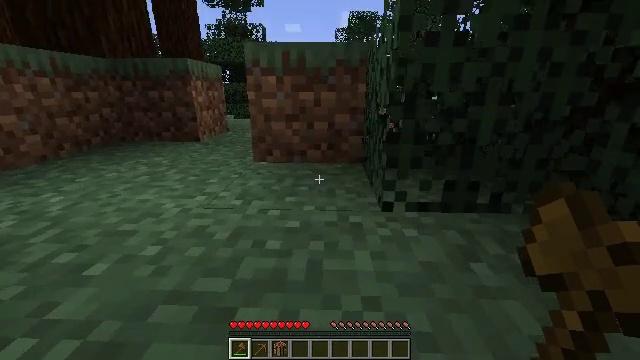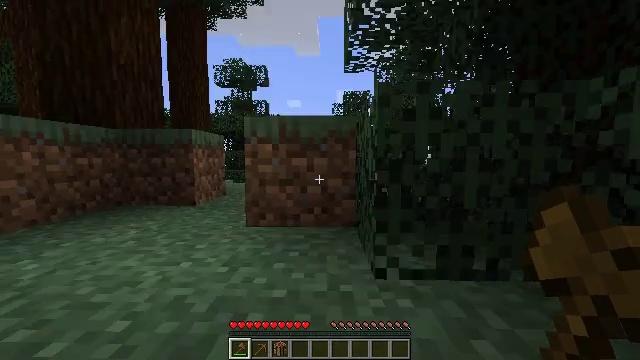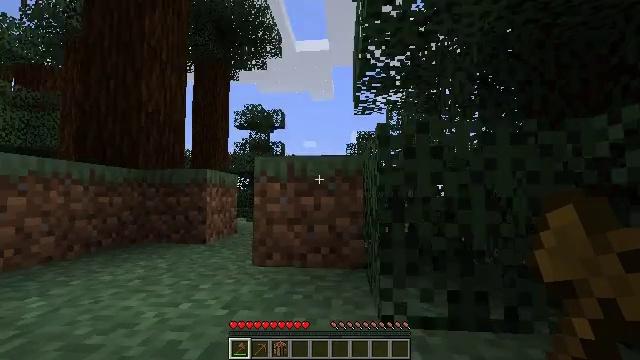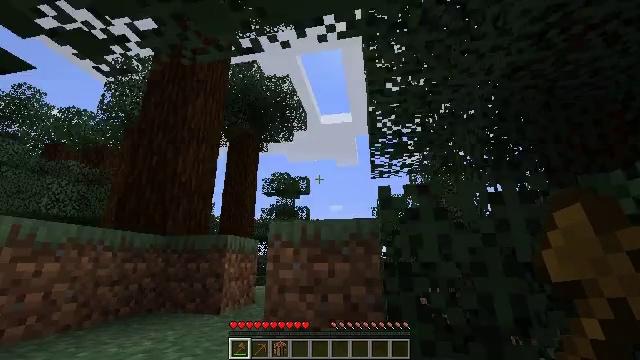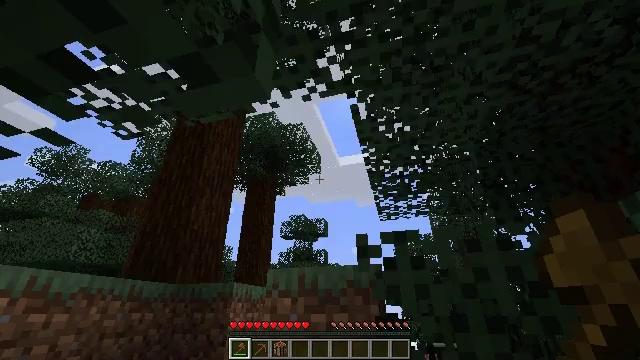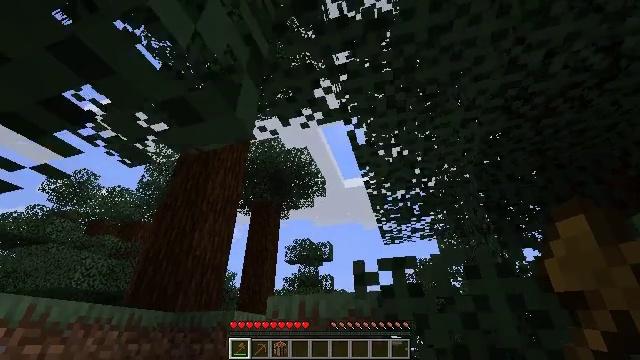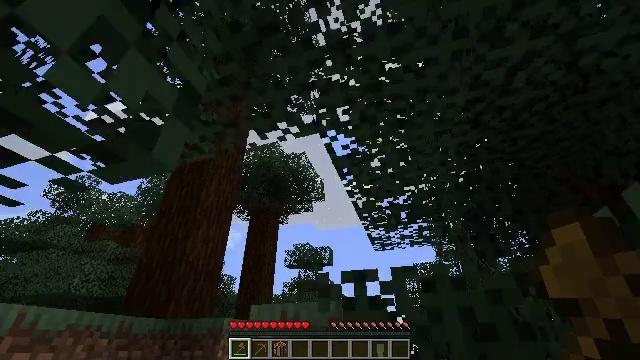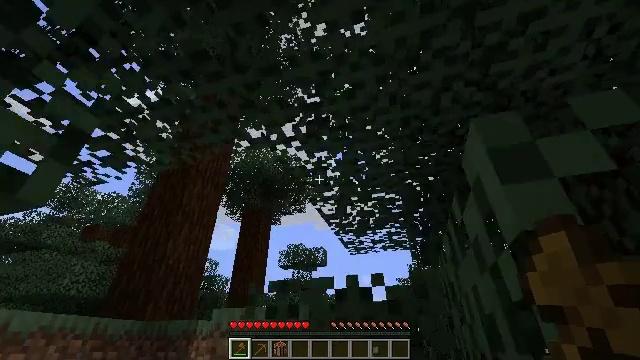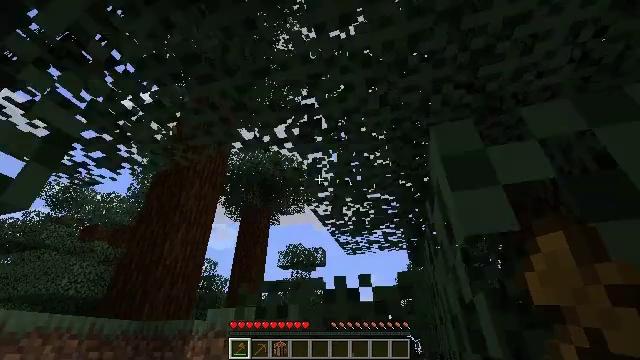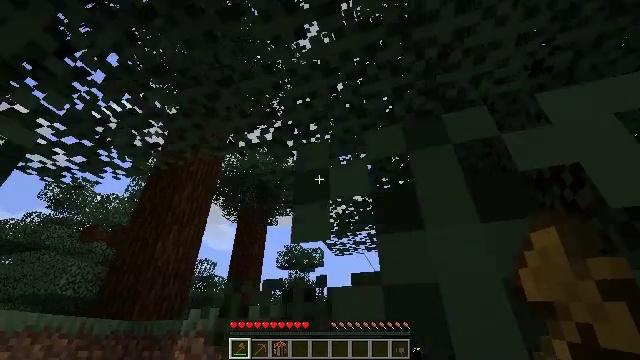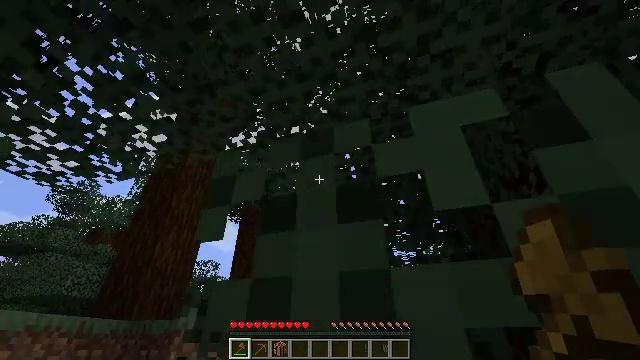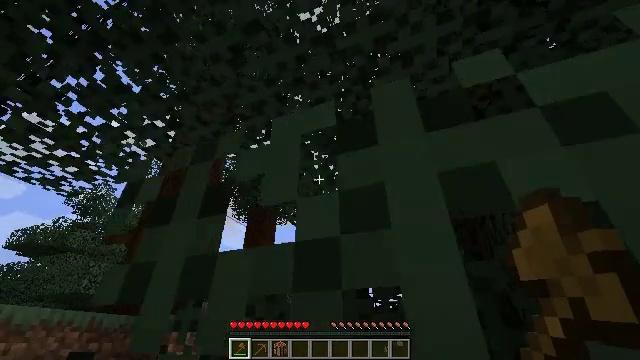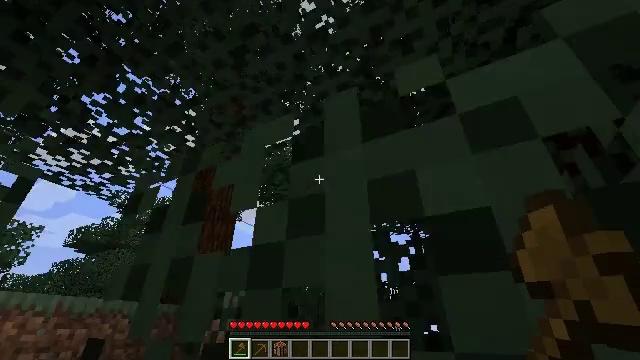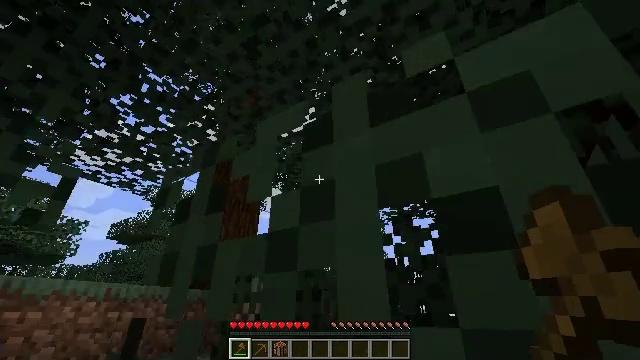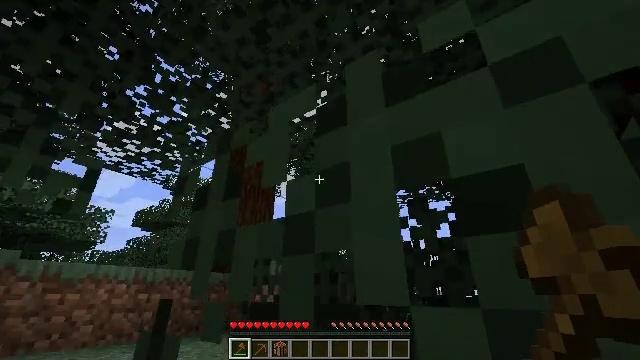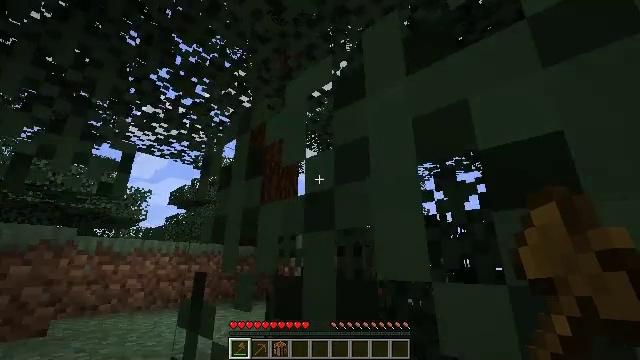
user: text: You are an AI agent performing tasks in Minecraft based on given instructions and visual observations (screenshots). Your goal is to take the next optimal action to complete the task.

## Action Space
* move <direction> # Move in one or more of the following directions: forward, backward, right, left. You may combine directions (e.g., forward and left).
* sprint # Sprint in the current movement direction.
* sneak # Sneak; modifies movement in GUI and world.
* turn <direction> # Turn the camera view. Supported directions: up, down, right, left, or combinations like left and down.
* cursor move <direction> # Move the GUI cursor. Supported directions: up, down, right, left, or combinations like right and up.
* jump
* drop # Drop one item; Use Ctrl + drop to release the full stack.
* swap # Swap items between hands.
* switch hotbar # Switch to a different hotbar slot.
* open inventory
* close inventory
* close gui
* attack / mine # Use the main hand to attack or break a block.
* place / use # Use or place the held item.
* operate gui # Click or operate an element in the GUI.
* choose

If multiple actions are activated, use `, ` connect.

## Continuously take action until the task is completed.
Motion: motion action
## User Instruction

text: Hunt a rabbit.
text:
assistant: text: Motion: move forward and move right, turn up
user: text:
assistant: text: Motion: move right, turn left and up
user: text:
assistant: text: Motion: move right, turn left and up
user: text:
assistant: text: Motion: move right, turn left and up
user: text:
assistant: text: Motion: move right, turn left and up
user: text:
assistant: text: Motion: move right
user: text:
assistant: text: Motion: move right
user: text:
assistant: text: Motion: move right
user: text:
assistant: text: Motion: move right
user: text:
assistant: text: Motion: move right, turn left
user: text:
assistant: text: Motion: move right, turn left
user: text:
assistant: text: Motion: move right, turn left and down
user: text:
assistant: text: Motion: move right, turn left and down
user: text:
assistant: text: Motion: move forward and move right, turn left and down
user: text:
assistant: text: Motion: move forward and move right, turn left and down
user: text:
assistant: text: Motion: move forward, turn left and down
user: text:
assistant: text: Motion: move forward, turn left and down, jump
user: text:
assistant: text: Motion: move forward, jump
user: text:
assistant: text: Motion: move forward, jump
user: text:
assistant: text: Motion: move forward, turn down, jump
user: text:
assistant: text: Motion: move forward, turn down, jump
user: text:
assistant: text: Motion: move forward, turn down, jump
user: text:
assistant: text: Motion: move forward, turn down, jump
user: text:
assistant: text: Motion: move forward, turn down, jump
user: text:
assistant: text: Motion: move forward, turn down, jump
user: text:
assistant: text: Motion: move forward, turn right and down, jump
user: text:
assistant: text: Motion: move forward, turn right and down, jump
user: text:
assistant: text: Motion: move forward, jump
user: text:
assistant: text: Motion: move forward, jump
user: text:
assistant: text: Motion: move forward, turn right, jump